Question: Well, I found similar questions on SO, but it still not working.
I run the following code, then... nothing! No error, nothing inserted.
Here's the php code:
'''
try
{
$obj_sqlsvr = new PDO('mysql:host=localhost;dbname=svmsys', 'root', '');
}
catch(Exception $e)
{
echo 'Erreur : '.$e->getMessage();
}
$servcatid = $_POST["servcatid"];
$sysname = $_POST["sysname"];
$sortorder = 1;
$friendlyname_fr = $_POST["friendlyname_fr"];
$friendlyname_en = $_POST["friendlyname_en"];
$fee_billtime = $_POST["fee_billtime"];
$fee_ot = isset($_POST["fee_ot"]) ? $_POST["fee_ot"] : 0;
$fee_1m = isset($_POST["fee_1m"]) ? $_POST["fee_1m"] : 0;
$fee_3m = isset($_POST["fee_3m"]) ? $_POST["fee_3m"] : 0;
$fee_6m = isset($_POST["fee_6m"]) ? $_POST["fee_6m"] : 0;
$fee_12m = isset($_POST["fee_12m"]) ? $_POST["fee_12m"] : 0;
$fee_24m = isset($_POST["fee_24m"]) ? $_POST["fee_24m"] : 0;
$fee_36m = isset($_POST["fee_36m"]) ? $_POST["fee_36m"] : 0;
$fee_other = isset($_POST["fee_other"]) ? $_POST["fee_other"] : 0;
$adm_timeadded = time();
$adm_addedby = 1;
$adm_active = $_POST["adm_active"];
$adm_start = $_POST["adm_start"];
$adm_expires = $_POST["adm_expires"];
$adm_soldlmt = $_POST["adm_soldlmt"];
try
{
$req = $obj_sqlsvr->prepare("INSERT INTO pricelist(id, servcatid, sortorder, sysname, friendlyname_fr, friendlyname_en, fee_ot, fee_1m, fee_3m, fee_6m, fee_12m, fee_24m, fee_36m, fee_other, fee_billtime, adm_timeadded, adm_addedby, adm_active, adm_start, adm_expires, adm_soldlmt)
VALUES(NULL, :servcatid,:sortorder,:sysname,:friendlyname_fr,:friendlyname_en,:fee_ot,:fee_1m,:fee_3m,:fee_6m,:fee_12m,
:fee_24m,:fee_36m,:fee_other,:fee_billtime,:adm_timeadded,:adm_addedby,:adm_active,:adm_start,:adm_expires,:adm_soldlmt)");
$req->bindParam(':servcatid', $servcatid);
$req->bindParam(':sortorder', $sortorder);
$req->bindParam(':sysname', $sysname);
$req->bindParam(':friendlyname_fr', $friendlyname_fr);
$req->bindParam(':friendlyname_en', $friendlyname_en);
$req->bindParam(':fee_ot', $fee_ot);
$req->bindParam(':fee_1m', $fee_1m);
$req->bindParam(':fee_3m', $fee_3m);
$req->bindParam(':fee_6m', $fee_6m);
$req->bindParam(':fee_12m', $fee_12m);
$req->bindParam(':fee_24m', $fee_24m);
$req->bindParam(':fee_36m', $fee_36m);
$req->bindParam(':fee_other', $fee_other);
$req->bindParam(':fee_billtime', $fee_billtime);
$req->bindParam(':adm_timeadded', $adm_timeadded);
$req->bindParam(':adm_addedby', $adm_addedby);
$req->bindParam(':adm_active', $adm_active);
$req->bindParam(':adm_start', $adm_start);
$req->bindParam(':adm_expires', $adm_expires);
$req->bindParam(':adm_soldlmt', $adm_soldlmt);
$res = $req->execute();
}
catch(Exception $e)
{
echo 'Erreur : '.$e->getMessage();
}
'''
Table Structure:
Table Structure (again) in SQL format:
'''
SET SQL_MODE="NO_AUTO_VALUE_ON_ZERO";
SET time_zone = "+00:00";
CREATE TABLE IF NOT EXISTS 'pricelist' (
'id' int(11) NOT NULL AUTO_INCREMENT,
'servcatid' int(11) NOT NULL,
'order' int(11) DEFAULT NULL,
'sysname' varchar(100) NOT NULL,
'friendlyname_fr' varchar(100) NOT NULL,
'friendlyname_en' varchar(100) NOT NULL,
'fee_ot' decimal(10,2) DEFAULT NULL,
'fee_1m' decimal(10,2) DEFAULT NULL,
'fee_3m' decimal(10,2) DEFAULT NULL,
'fee_6m' decimal(10,2) DEFAULT NULL,
'fee_12m' decimal(10,2) DEFAULT NULL,
'fee_24m' decimal(10,2) DEFAULT NULL,
'fee_36m' decimal(10,2) DEFAULT NULL,
'fee_other' decimal(10,4) DEFAULT NULL,
'fee_billtime' int(2) NOT NULL DEFAULT '0',
'adm_timeadded' timestamp NOT NULL DEFAULT CURRENT_TIMESTAMP,
'adm_addedby' int(11) NOT NULL,
'adm_active' tinyint(1) NOT NULL DEFAULT '1',
'adm_start' datetime DEFAULT NULL,
'adm_expires' datetime DEFAULT NULL,
'adm_soldlmt' int(11) DEFAULT NULL,
PRIMARY KEY ('id')
) ENGINE=InnoDB DEFAULT CHARSET=utf8 AUTO_INCREMENT=1 ;
'''
Do you see any error ? And if so, can you please tell me where it is?
Thank you very much,
Jeremy
I've renamed the field 'order' to 'sortorder' in both my code and in my table structure (Thanks to Pekka) since it's a reserved word. Still not working.
Adding Try/Catch arround the prepare and execute command. / Using echo command insteat of die command to diplay errors. (Thanks to david strachan)
Missing ' in query (Thanks to Drew Pierce)
PDO query is now parametrized (Thansk to Andy Lester), still no error message and no row in the table.
'''
INSERT INTO pricelist(id, servcatid, sysname, sortorder, friendlyname_fr, friendlyname_en, fee_ot, fee_1m, fee_3m, fee_6m, fee_12m, fee_24m, fee_36m, fee_other, fee_billtime, adm_timeadded, adm_addedby, adm_active, adm_start, adm_expires, adm_soldlmt)
VALUES(NULL, '2','demo',NULL,'DEMO','DEMO', '12','','','','','','','','1', '<PHONE>','1','1','','','1')
'''
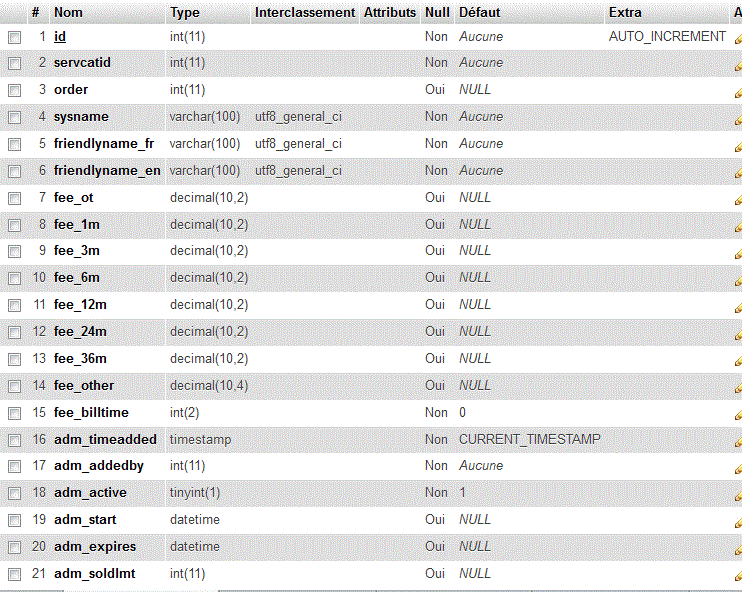
Answer: '''
<?php
$host="localhost"; // Host name
$username="jonah"; // Mysql username
$passw="password123"; // Mysql password
$db_name="main"; // Database name
try
{
$obj_sqlsvr = new PDO('mysql:host=localhost;dbname=main;charset=UTF-8', $username, $passw);
}
catch(Exception $e)
{
echo 'Erreur : '.$e->getMessage();
}
$servcatid = 11;//$_POST["servcatid"];
$sysname = 'ssss';//$_POST["sysname"];
$friendlyname_fr = 'ff';//$_POST["friendlyname_fr"];
$friendlyname_en = 'ffe';//$_POST["friendlyname_en"];
$fee_billtime = 11;//$_POST["fee_billtime"];
$fee_ot = isset($_POST["fee_ot"]) ? $_POST["fee_ot"] : 0;
$fee_1m = isset($_POST["fee_1m"]) ? $_POST["fee_1m"] : 0;
$fee_3m = isset($_POST["fee_3m"]) ? $_POST["fee_3m"] : 0;
$fee_6m = isset($_POST["fee_6m"]) ? $_POST["fee_6m"] : 0;
$fee_12m = isset($_POST["fee_12m"]) ? $_POST["fee_12m"] : 0;
$fee_24m = isset($_POST["fee_24m"]) ? $_POST["fee_24m"] : 0;
$fee_36m = isset($_POST["fee_36m"]) ? $_POST["fee_36m"] : 0;
$fee_other = isset($_POST["fee_other"]) ? $_POST["fee_other"] : 0;
$adm_timeadded = '2012-12-01';
$adm_addedby = 1;
$adm_active = 2;//$_POST["adm_active"];
$adm_start = '2012-12-01';//time();//$_POST["adm_start"];
$adm_expires = '2012-12-01';//time();//$_POST["adm_expires"];
$adm_soldlmt = 12;//$_POST["adm_soldlmt"];
try
{
$req = $obj_sqlsvr->prepare("INSERT INTO pricelist(servcatid, sysname, sortorder, friendlyname_fr, friendlyname_en, fee_ot, fee_1m, fee_3m, fee_6m, fee_12m, fee_24m, fee_36m, fee_other, fee_billtime, adm_timeadded, adm_addedby, adm_active, adm_start, adm_expires, adm_soldlmt) VALUES($servcatid,'$sysname',NULL,'$friendlyname_fr','$friendlyname_en', $fee_ot,$fee_1m,$fee_3m,$fee_6m,$fee_12m,$fee_24m,$fee_36m,$fee_other,$fee_billtime, '$adm_timeadded',$adm_addedby,$adm_active,'$adm_start','$adm_expires',$adm_soldlmt)");
$res = $req->execute();
}
catch(Exception $e)
{
echo 'Erreur : '.$e->getMessage();
}
?>
'''
mysql> select * from pricelist;
+----+-----------+-----------+---------+-----------------+-----------------+--------+--------+--------+--------+---------+---------+---------+-----------+--------------+---------------------+-------------+------------+---------------------+---------------------+-------------+
| id | servcatid | sortorder | sysname | friendlyname_fr | friendlyname_en | fee_ot | fee_1m | fee_3m | fee_6m | fee_12m | fee_24m | fee_36m | fee_other | fee_billtime | adm_timeadded | adm_addedby | adm_active | adm_start | adm_expires | adm_soldlmt |
+----+-----------+-----------+---------+-----------------+-----------------+--------+--------+--------+--------+---------+---------+---------+-----------+--------------+---------------------+-------------+------------+---------------------+---------------------+-------------+
| 1 | 11 | NULL | ssss | ff | ffe | 0.00 | 0.00 | 0.00 | 0.00 | 0.00 | 0.00 | 0.00 | 0.0000 | 11 | 2012-12-01 00:00:00 | 1 | 2 | 2012-12-01 00:00:00 | 2012-12-01 00:00:00 | 12 |
+----+-----------+-----------+---------+-----------------+-----------------+--------+--------+--------+--------+---------+---------+---------+-----------+--------------+---------------------+-------------+------------+---------------------+---------------------+-------------+